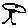
Label: tree